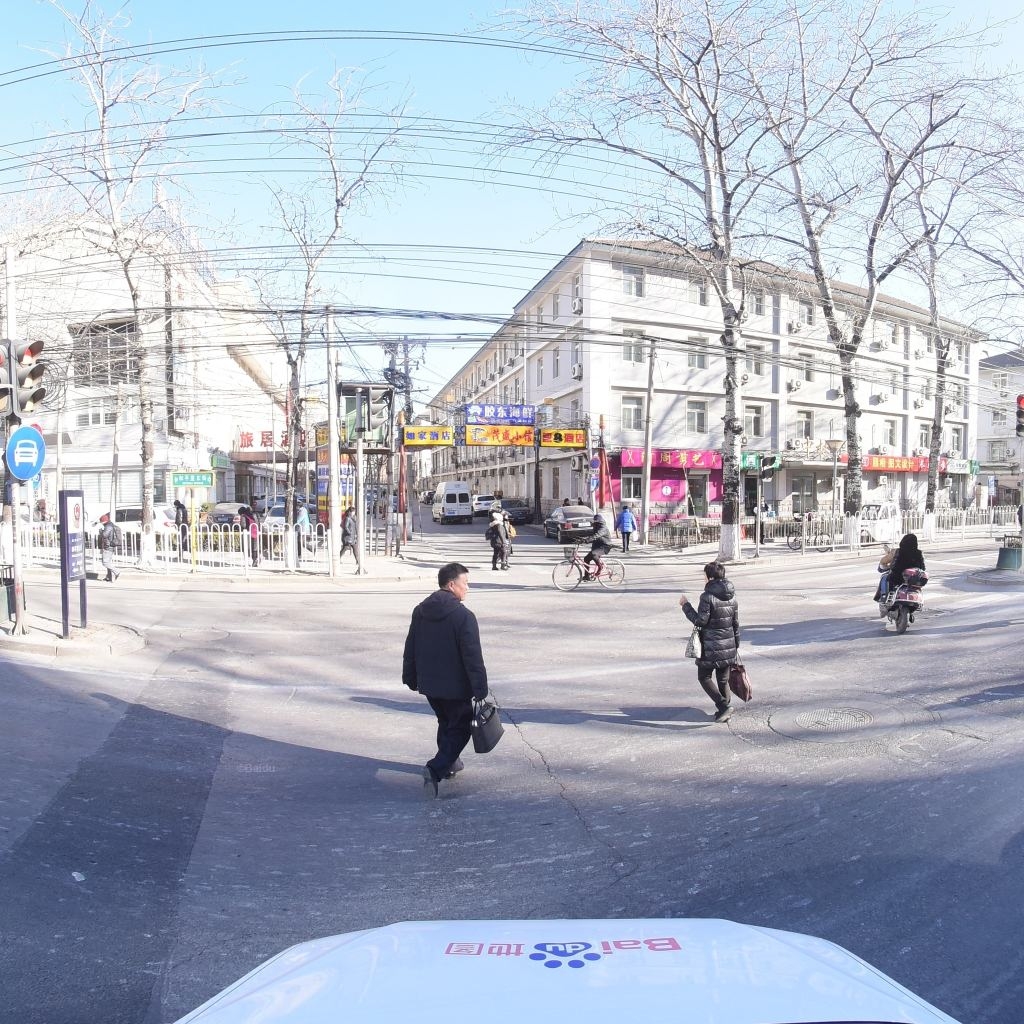
Region: Dongcheng
Road damage annotations: manhole cover, longitudinal crack, manhole cover, manhole cover